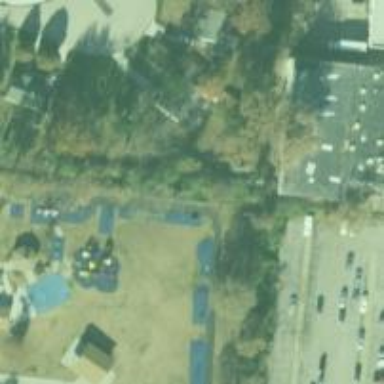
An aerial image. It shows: Fitness station in leisure land area.